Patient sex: M
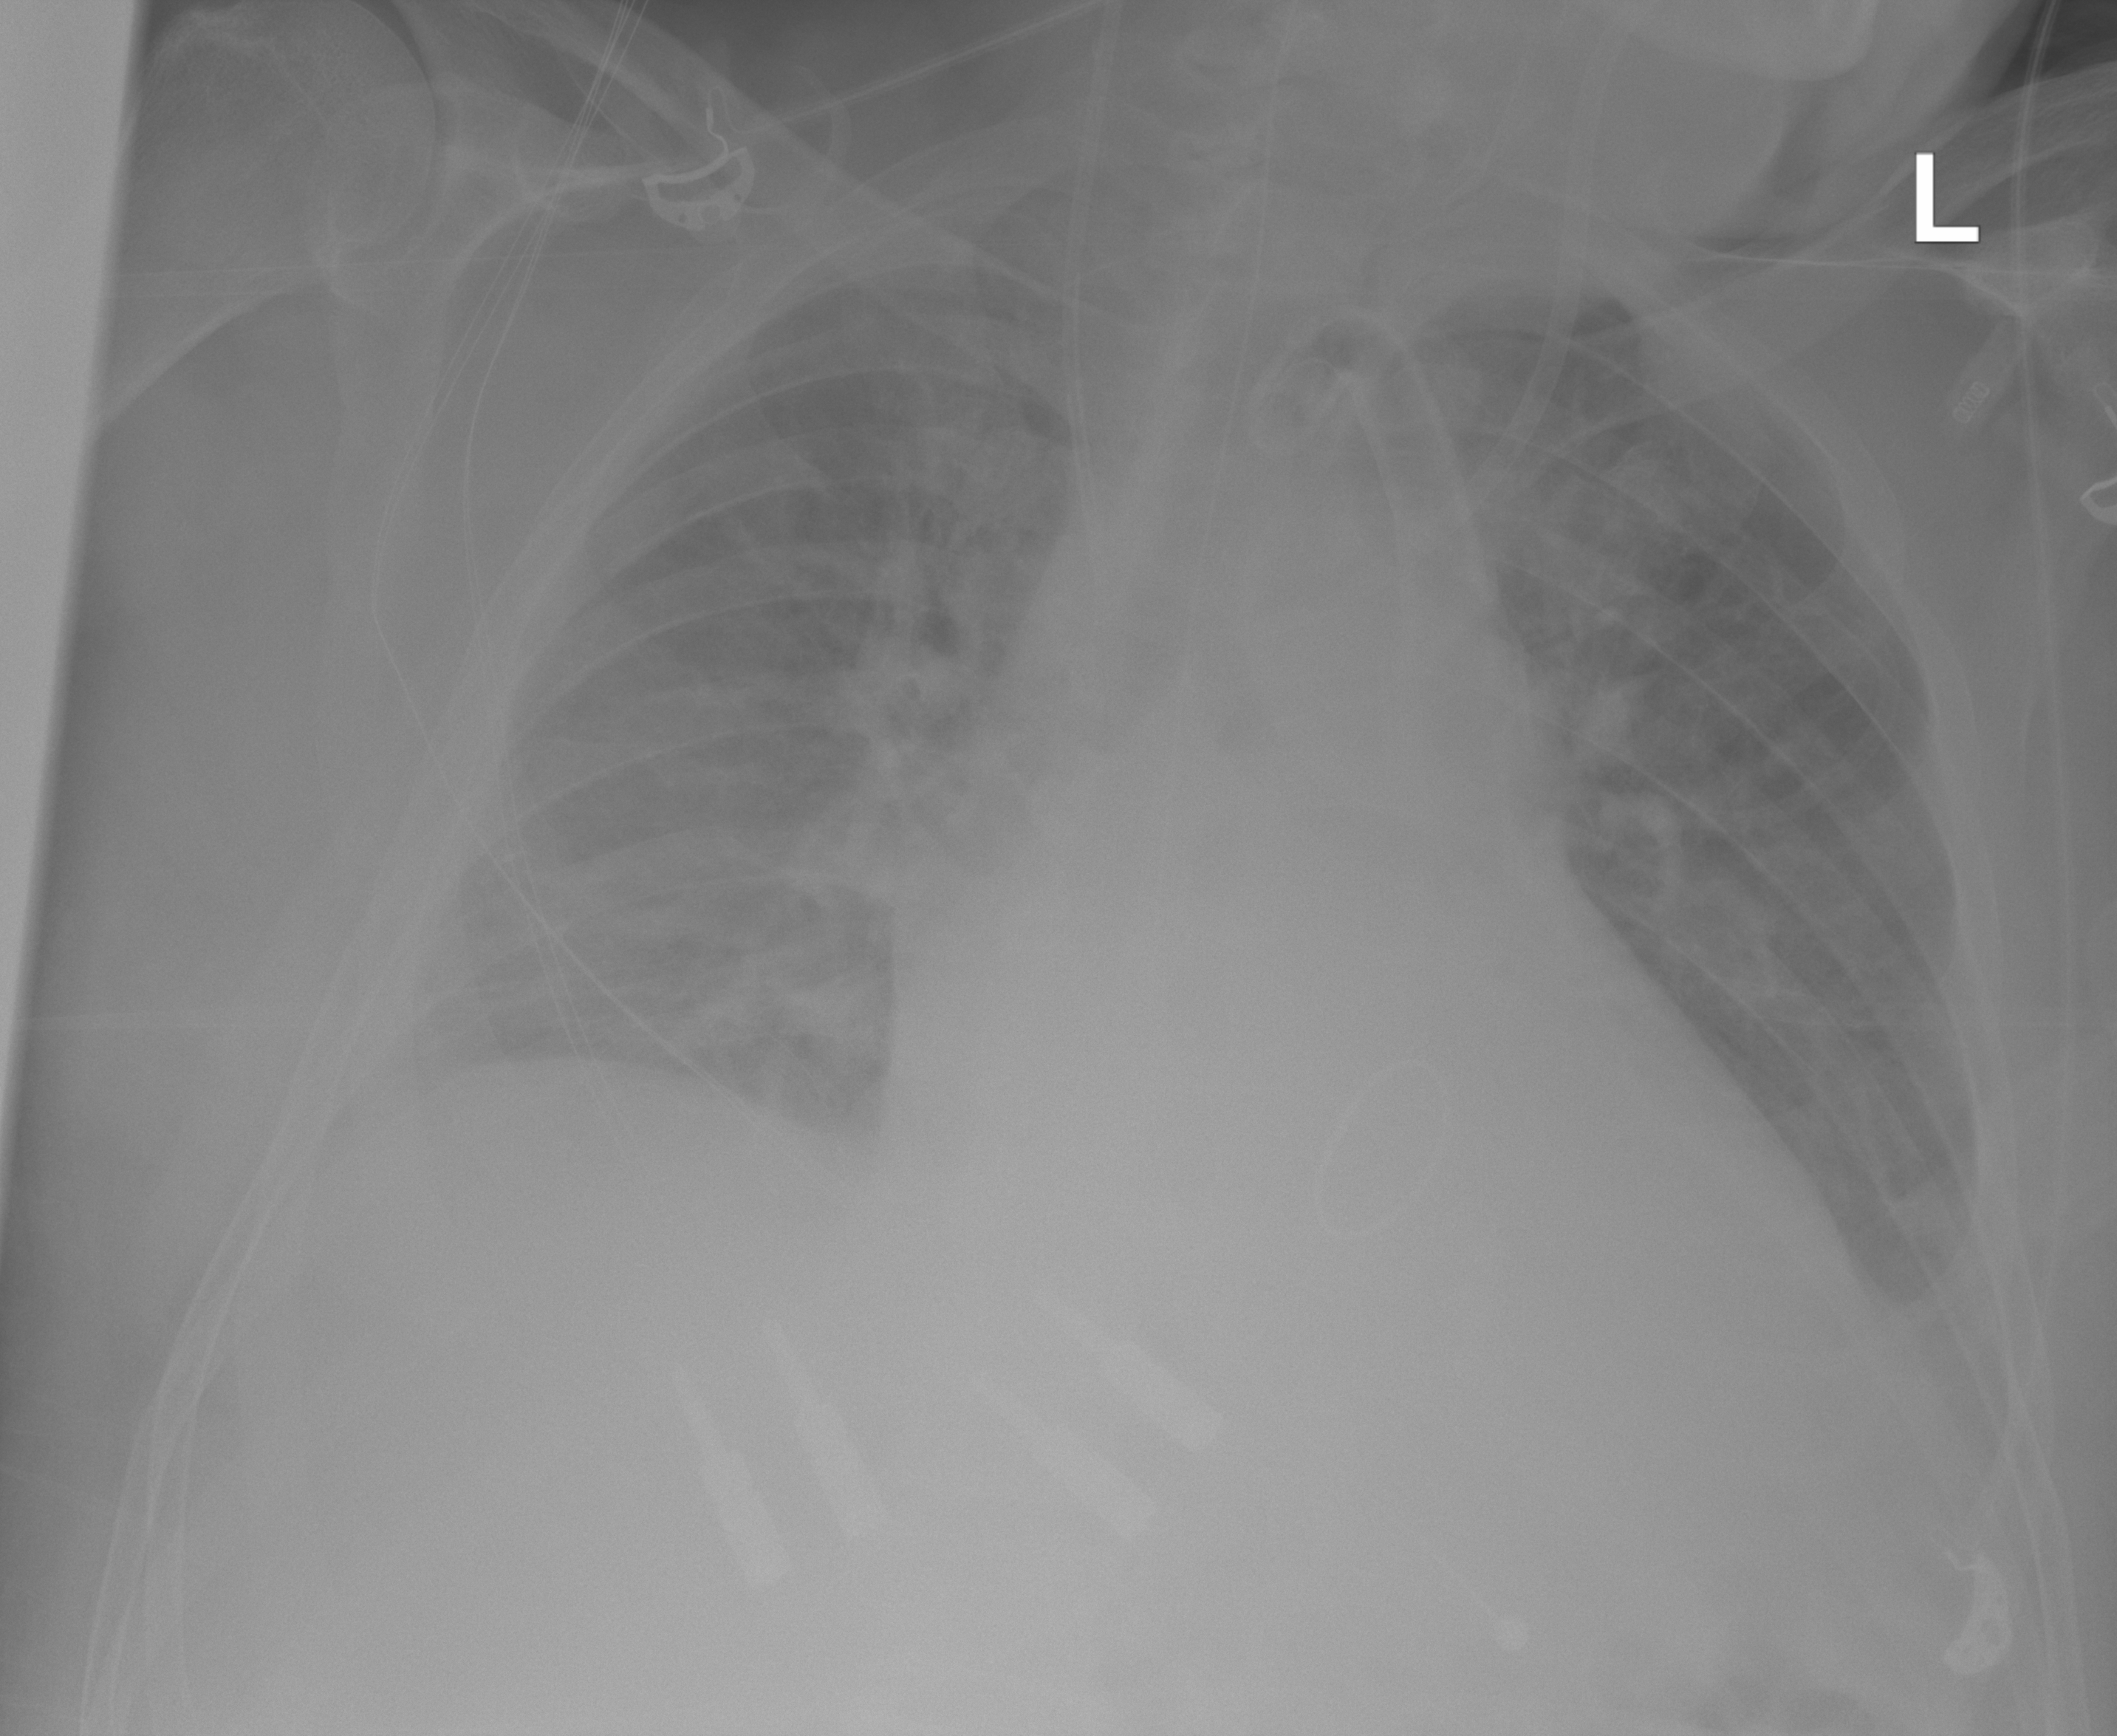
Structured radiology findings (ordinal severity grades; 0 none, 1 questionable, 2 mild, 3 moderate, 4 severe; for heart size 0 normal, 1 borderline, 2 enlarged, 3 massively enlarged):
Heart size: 2
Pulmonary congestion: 2
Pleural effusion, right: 2
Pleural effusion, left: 2
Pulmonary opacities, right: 2
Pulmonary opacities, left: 0
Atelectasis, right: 2
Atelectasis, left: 2